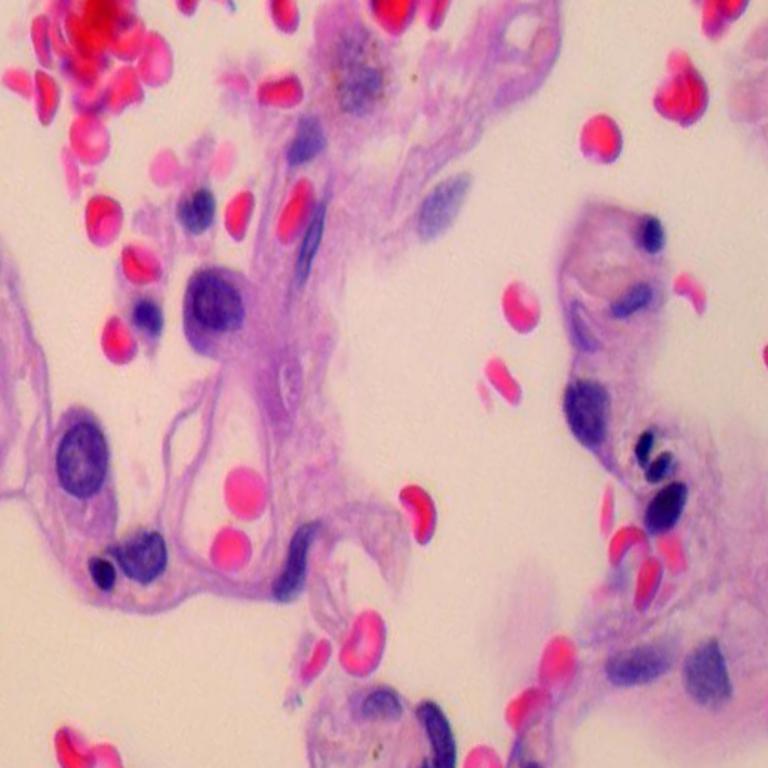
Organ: lung
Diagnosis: benign